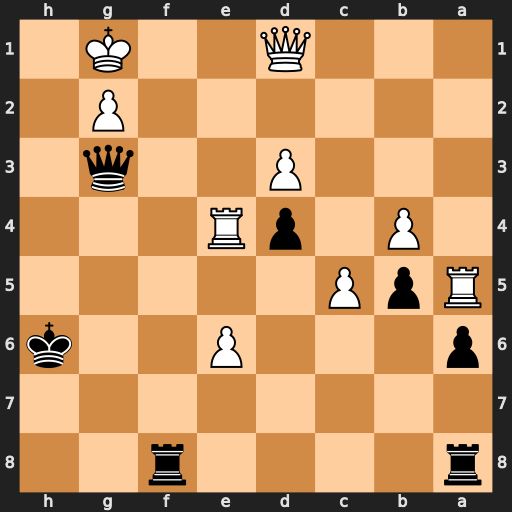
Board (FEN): r4r2/8/p3P2k/RpP5/1P1pR3/3P2q1/6P1/3Q2K1
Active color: b
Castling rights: -
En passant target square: -
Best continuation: Rf2 Rh4+ Qxh4